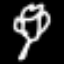
Label: angel